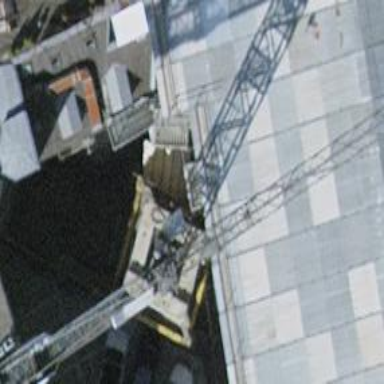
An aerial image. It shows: Crane is in the view.